【题型】解答题　【知识点】平面几何　【难度】easy
“太极”是中国古代哲学的核心概念之一，蕴含着深邃的宇宙观与辩证思维，太极强调“阴阳互根”“对立统一”，如昼夜、寒暑、动静等矛盾双方既相互依存，又此消彼长，体现中国传统哲学的辩证智慧。如图方格图中有一个简化版的“太极图”，图中每个格子都是边长相同的正方形。

\noindent (1) 画一画。利用圆规和尺子，在方格图中画出左边的“太极图”，要求画出的图案与原图案大小、形状相同。 \\
(2) 如果方格图中每个格子的边长为 1 厘米，求阴影部分的周长是多少厘米？（结果保留 $\pi$）
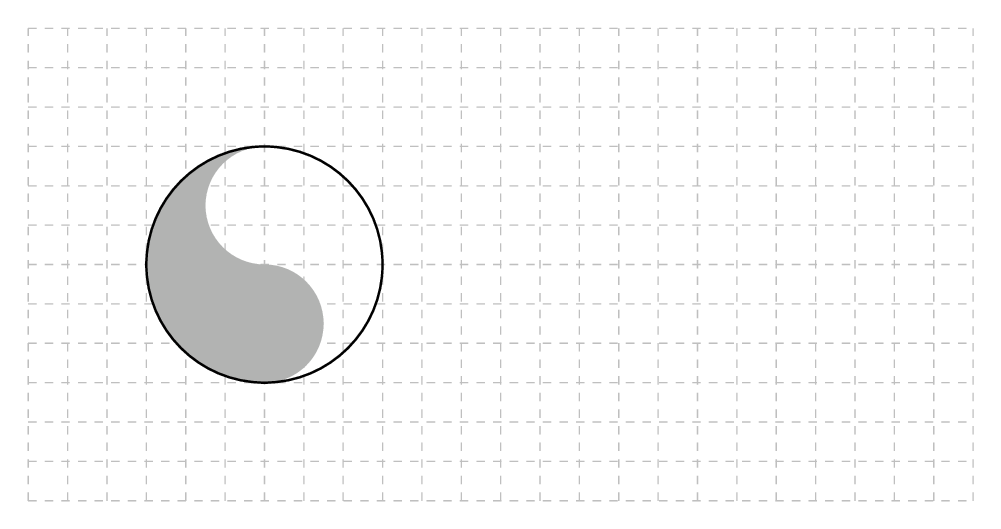
【解答】

\noindent \textbf{【答案】} (1)见解析；(2)$\boldsymbol{8\pi}$厘米

\noindent \textbf{【知识点】} 圆的周长、圆的概念及特点

\noindent \textbf{【分析】} 本题主要考查画圆、圆周长计算等知识点，掌握圆的周长公式成为解题的关键．
(1) 观察“太极图”可知图案是由一个大圆和两个小半圆的弧长组成，大圆的半径即为两个小半圆的直径，两个小半圆的直径和大圆的直径共线，据此作图即可；
(2) 观察阴影部分的周长组成，可知阴影部分的周长是由大圆周长的一半和两个小圆周长的一半组成，两个半圆周长即为一个圆的周长，根据“圆周长$=\pi d$”，据此计算即可．

\noindent \textbf{【详解】} (1) 解：如图即为所求：

(2) 解：$\dfrac{1}{2}\times 8\pi + 4\pi = 8\pi \mathrm{cm}$．
答：阴影部分的周长是$8\pi$厘米．

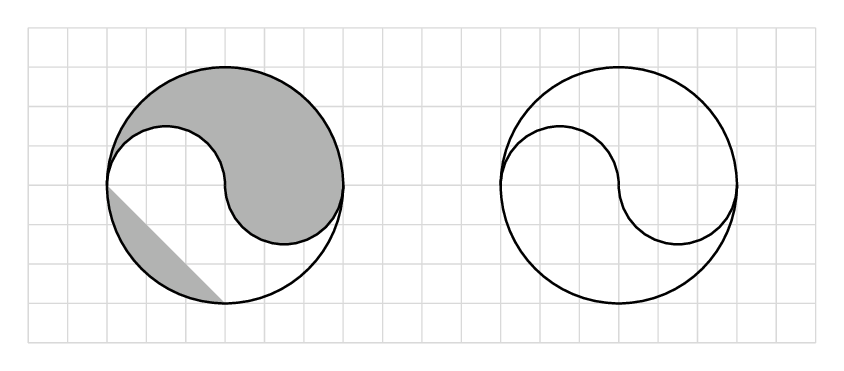